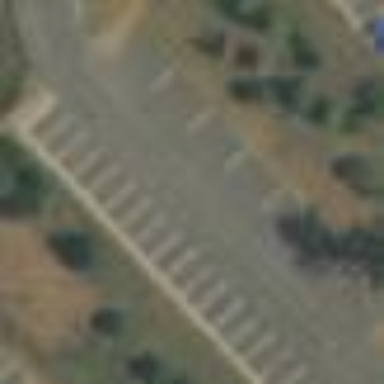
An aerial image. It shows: Parking area.